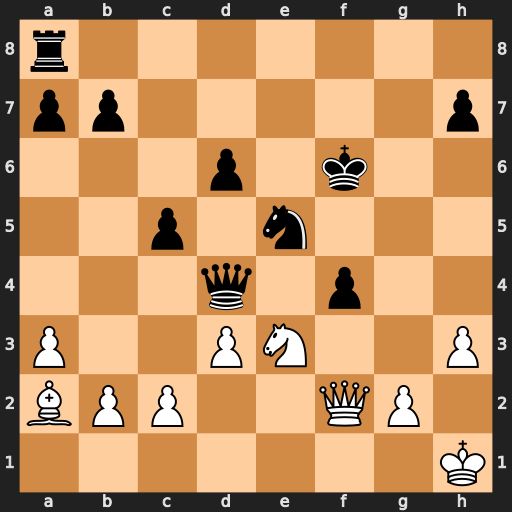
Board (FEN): r7/pp5p/3p1k2/2p1n3/3q1p2/P2PN2P/BPP2QP1/7K
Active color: w
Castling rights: -
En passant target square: -
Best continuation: Qh4+ Kg6 Nd5 Rf8 Ne7+ Kg7 Qg5+ Ng6 Nxg6 Rf5 Qxf5